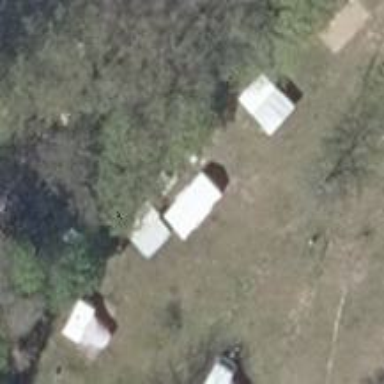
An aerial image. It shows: Camping site with tents and caravans.